Question: I'm new to Android Development and am currently trying to develop my first application
I started with the tuturial available here: <URL>
I just setup the complete environment for android development:
OS: Windows 7 x64, CPU: 3 GHZ AMD Phenom II X4, RAM: 8GB.
IDE: Eclipse IDE for Java Developers (Version: Indigo Service Release 1)
I downloaded the SDK from here <URL>
Then i followed the instructions from the tutorial.
However my problem is: When I run the application as an Android Application the emulator gets started, but then get stuck at the following screen:

Even after waiting for more than 30 minutes or even 1 hour it displays still the same screen.
There was only one "problem" while installing the Java JDK:
- For the JRE was already a newer version installed. (Installed: "Java(TM) 7 Update 2 (64-bit)" I however downloaded the latest sdk from the oracle site. I don't know if the runtime und the sdk must have the same version...
In addition I was yesterday once I able to start the emulator and as long as I let it run it worked quite well... I could even debug the application... However, if I now tried to start the device from eclipse it crashed instantly. Same thing if I start it from de AVD Manager directly ("From Snapshot" or with "Wipe User Data" doesn't matter...). So I deleted the device and created a new one with the same options. Now however I am again stuck at the screen above.
I have no idea of how the whole emulator works. In addition there is A LOT of information in the internet available about crashes and so on (lots of them for earlier releases of the AVD, however I havn't found anything that helped my out.
It would be quite useful to know how the emulator usually works. And maybe getting a hint, what I could do to.
Thanks in advance...
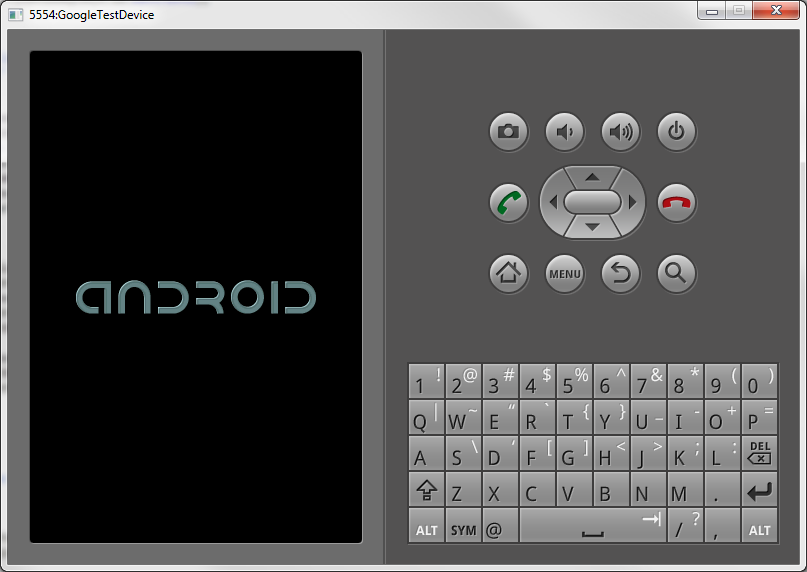
Answer: I had a similar issue when updating from the JDK 6 to 7, and solved it by going back to the JDK 6. I still cannot use the JDK 7 for a mysterious reason.